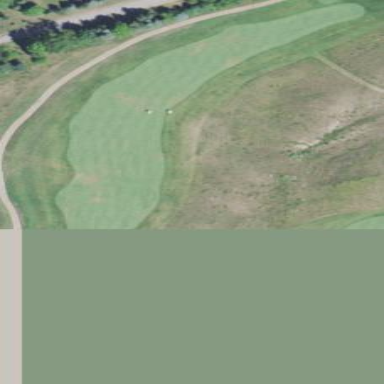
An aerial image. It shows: Grassy area designated as golf fairway.